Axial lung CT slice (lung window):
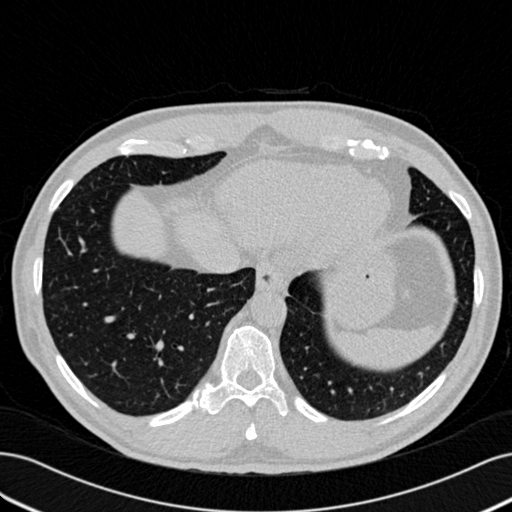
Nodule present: no